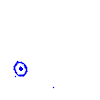
Particle: kaon